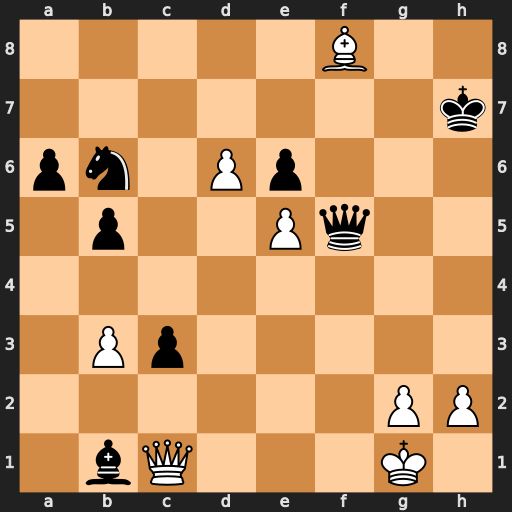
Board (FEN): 5B2/7k/pn1Pp3/1p2Pq2/8/1Pp5/6PP/1bQ3K1
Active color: w
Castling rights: -
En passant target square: -
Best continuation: Qh6+ Kg8 Qg7#